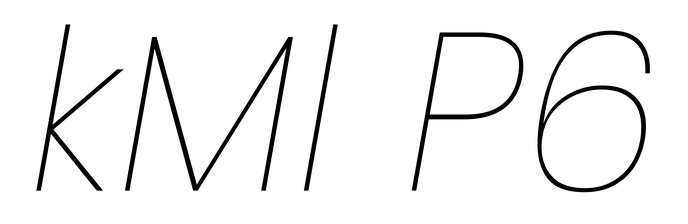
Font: Poppins-ThinItalic